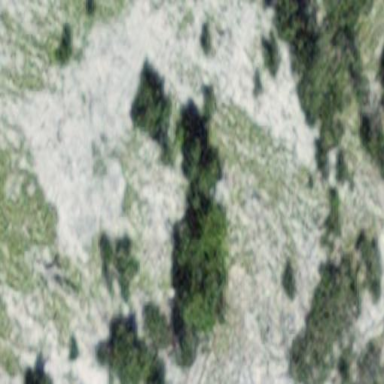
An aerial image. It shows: Forest area.